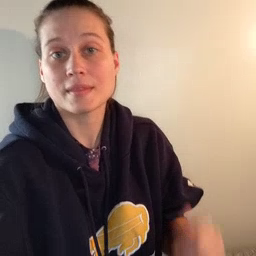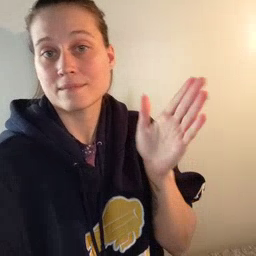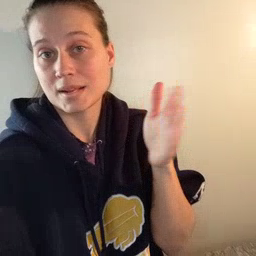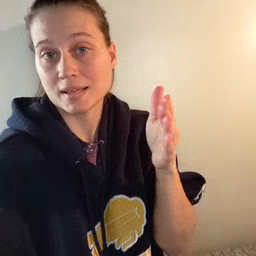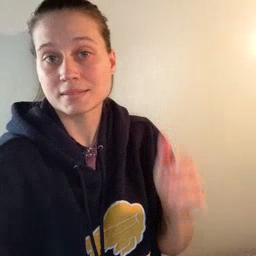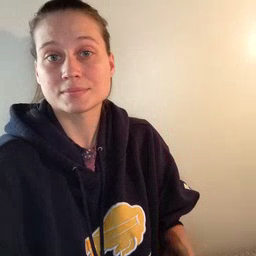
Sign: flag